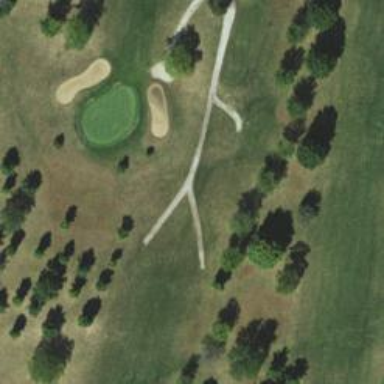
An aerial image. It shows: Service road used as golf cart path.